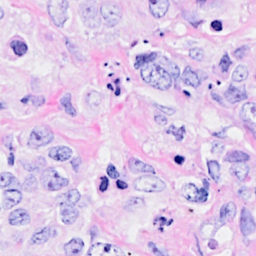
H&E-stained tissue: Breast